Question: I've got two kinds of object, 'Ball' and 'Platform'. Balls have an '(x,y)' coordinate and the platforms have '(x_begin, x_end, y)'. There can be at most 80 Platforms.
I was asked to find the shortest path for any given 'Ball' to the ground ('y=0'). Note that the output of this should only be the minimum distance.
Given the constraints I thought it would be best to use brute force: calculate all the possible distances to the ground, and then return the minimum.

What I thought I'd do, is write a recursive function: first calculate the vertical distance to the nearest platform, and then branch into right and left, and back again. The breaking condition would be when all paths reach the ground.
'''
void calculateDistances(Ball b, vector<Platform> ps, vector<float>* distances)
{
//The idea is to have, for every branch
// distances[i] = vertical distance
// distances[i+1] = distance to right
// distances[i+2] = distance to left
Platform* p = NULL;
float d_y = verticalDistanceToNearestPlatform(ps, p); // "p" now holds the platform the ball is on
if (d_y == 0)
return; //already on floor
distances->push_back(d_y);
d_x_right = distanceToRightEdgeOfPlatform(p);
distances->push_back(d_x_right);
d_x_left = distanceToLeftEdgeOfPlatform(p);
distances->push_back(d_x_left);
}
'''
The problem here is obvious... how on Earth do I make this recursive?
Many thanks!
PS: this problem is meant to be solved in approximately two and a half hours.
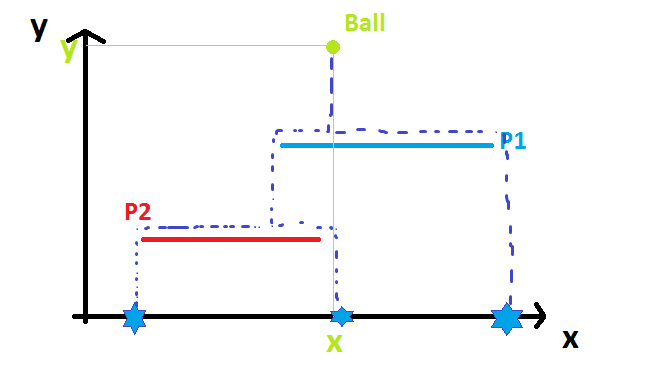
Answer: A recursive solution (say, 'horizontalDistanceToGround(x, y)') would involve computing the horizontal distance from some arbitrary point '(x, y)' to the nearest point on the ground, as follows:
- '(x, y)'- '(x, y)''platform_y''y''(platform_min_x, platform_max_x, platform_y)''(x - platform_min_x) + horizontalDistanceToGround(platform_min_x, platform_y)''(platform_max_x - x) + horizontalDistanceToGround(platform_max_x, platform_y)'
I'll leave finding the nearest platform between '(x, y)' and the ground (if there is one) to you to figure out.
The shortest distance from ball to ground is then 'distanceToGround(ball_x, ball_y) + ball_y'.
Updated as per @MooingDuck's useful comment regarding the vertical distance being irrelevant to the recursion.